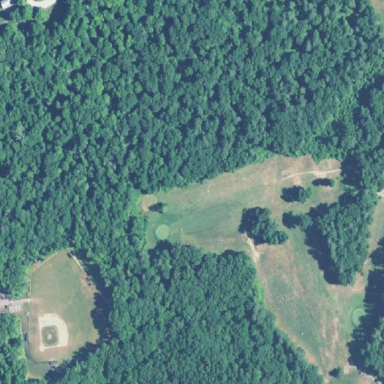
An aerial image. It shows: Golf course.